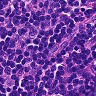
Metastatic tissue present: no